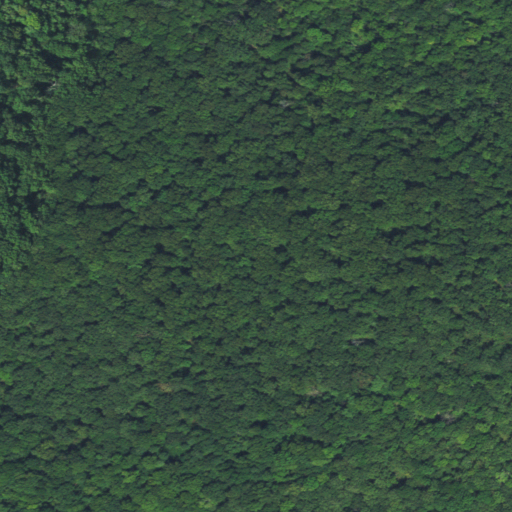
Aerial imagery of mountain in Oklahoma named Grapevine Mountain containing deciduous forest and shrub